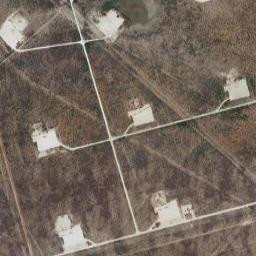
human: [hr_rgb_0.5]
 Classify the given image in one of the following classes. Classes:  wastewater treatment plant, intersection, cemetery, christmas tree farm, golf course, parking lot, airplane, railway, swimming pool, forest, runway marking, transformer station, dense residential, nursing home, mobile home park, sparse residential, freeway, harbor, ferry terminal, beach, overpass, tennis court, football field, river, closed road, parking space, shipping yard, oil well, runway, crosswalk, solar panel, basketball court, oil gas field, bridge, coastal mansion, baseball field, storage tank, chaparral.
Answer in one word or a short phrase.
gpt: oil gas field